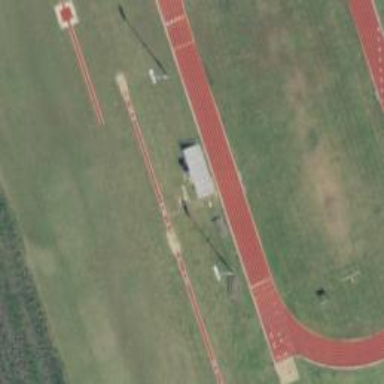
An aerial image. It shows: Athletic track located in leisure land area.